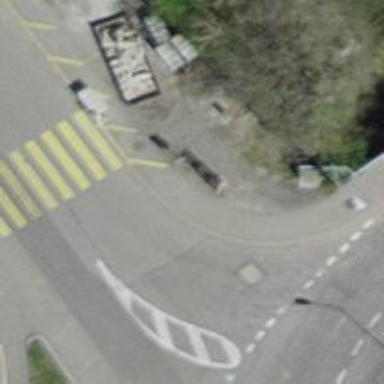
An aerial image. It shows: Bollard.